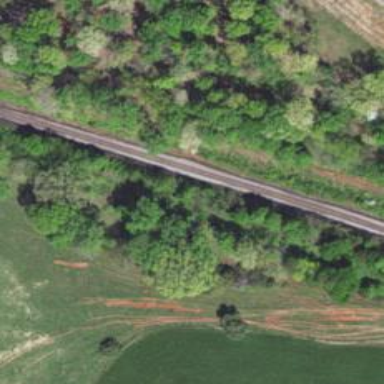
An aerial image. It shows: Railway track.